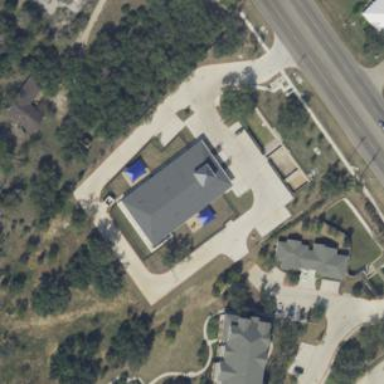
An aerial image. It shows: Kindergarten building.